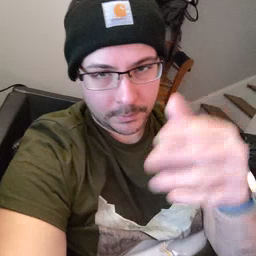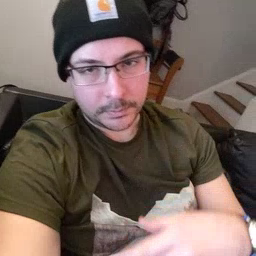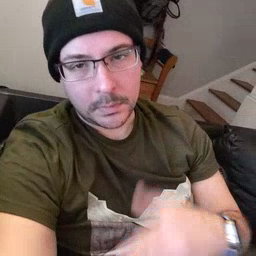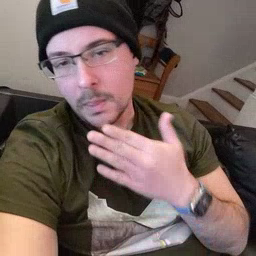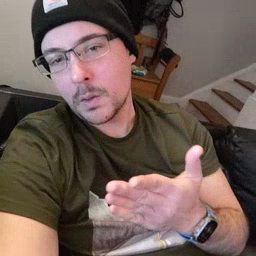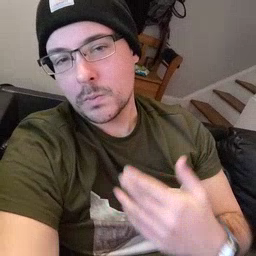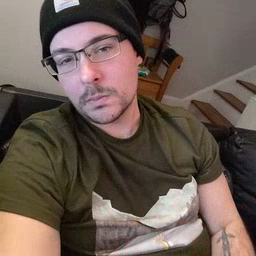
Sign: thankyou